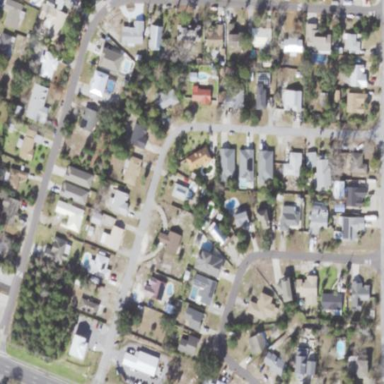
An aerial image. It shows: Residential area composed of single-family homes.